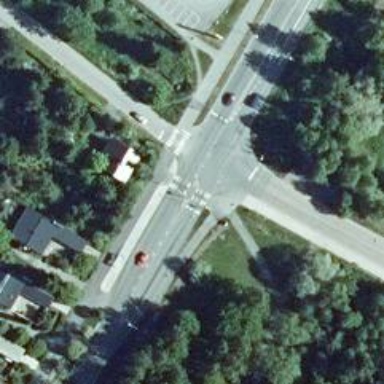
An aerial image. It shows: Marked road crossing with pedestrian island.